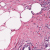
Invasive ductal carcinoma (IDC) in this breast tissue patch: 1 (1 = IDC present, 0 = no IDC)